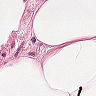
Metastatic tissue present: no